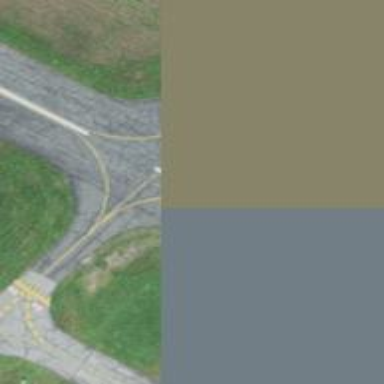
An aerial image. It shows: Image of taxiway at airport.